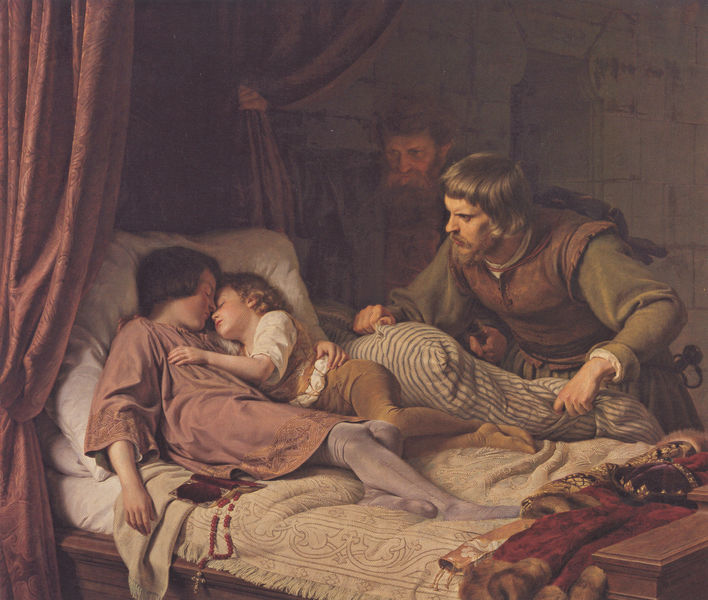
Titel: Die Ermordung der Söhne Edwards IV.
Künstler: Ferdinand Theodor Hildebrandt
Standort: Düsseldorf
Institution: Museum Kunst Palast
Schlagwörter: blau, dunkel, gemälde, hand, mann, schatten, schlaf, weiß, gelb, grün, menschen, mädchen, ocker, braun, frisur, grau, haar, hell, holz, kleid, licht, männer, nacht, nase, schmuck, schwarz, szene, tür, zimmer, blick, rot, schloss, beige, malerei, bart, blond, hose, wand, arme, bibel, blicke, bärtig, diener, entsetzen, falten, historie, knoten, leiche, mensch, mord, pelz, samt, stein, steine, tod, tot, vollbart, hände, vorhang, öl, fransen, gold, haare, mantel, stoff, adel, decke, eltern, familie, kind, mutter, nachthemd, vater, locken, rosa, genre, kinder, beine, bein, kuss, liebe, ruhe, umarmung, liegen, schlafen, schlafend, jungen, knaben, kette, mauer, ziegel, lila, violett, staffage, historienbild, kissen, polster, vorhänge, gestreift, streifen, bett, bettdecke, schlafzimmer, laken, junge, weste, tor, geschwister, umarmen, strümpfe, knabe, krank, buch, kreuz, mauerwerk, raub, schwert, überfall, mäntel, ritter, schmusen, art, visite, besorgt, öffnung, gebetsbuch, beugen, veste, jäger, krankheit, teufel, strumpfhose, wams, prinz, historismus, baldachin, rucksack, unschuldig, tur, rosenkranz, schafen, pelt, kisse, sohn, himmelbett, prinzen, hilflos, sorge, mephisto, zärtlich, unschuld, alkoven, decken, zeigel, sachsen, liebkosen, überrascht, batt, sterbebett, entdeckt, dacke, umschlungen, famile, finden, beschützer, knappe, pest, menn, holzbett, angezogen, lial, pelzrock, uhang, onkel, herberge, delaroche, ersticken, betreuer, burgzimmer, rosenkraz, streifendecke, altenburg, prinzenraub, sfchlaf, missbrauch, dachbett, brüderchen und schwesterchen